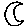
Label: moon